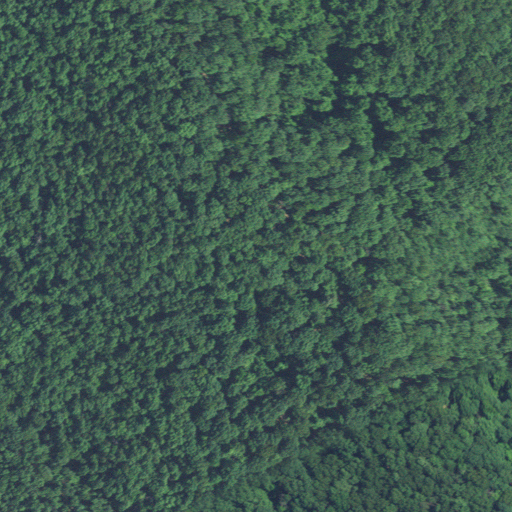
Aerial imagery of ridge(s) in West Virginia named Paw Paw Ridge containing deciduous forest and grassland